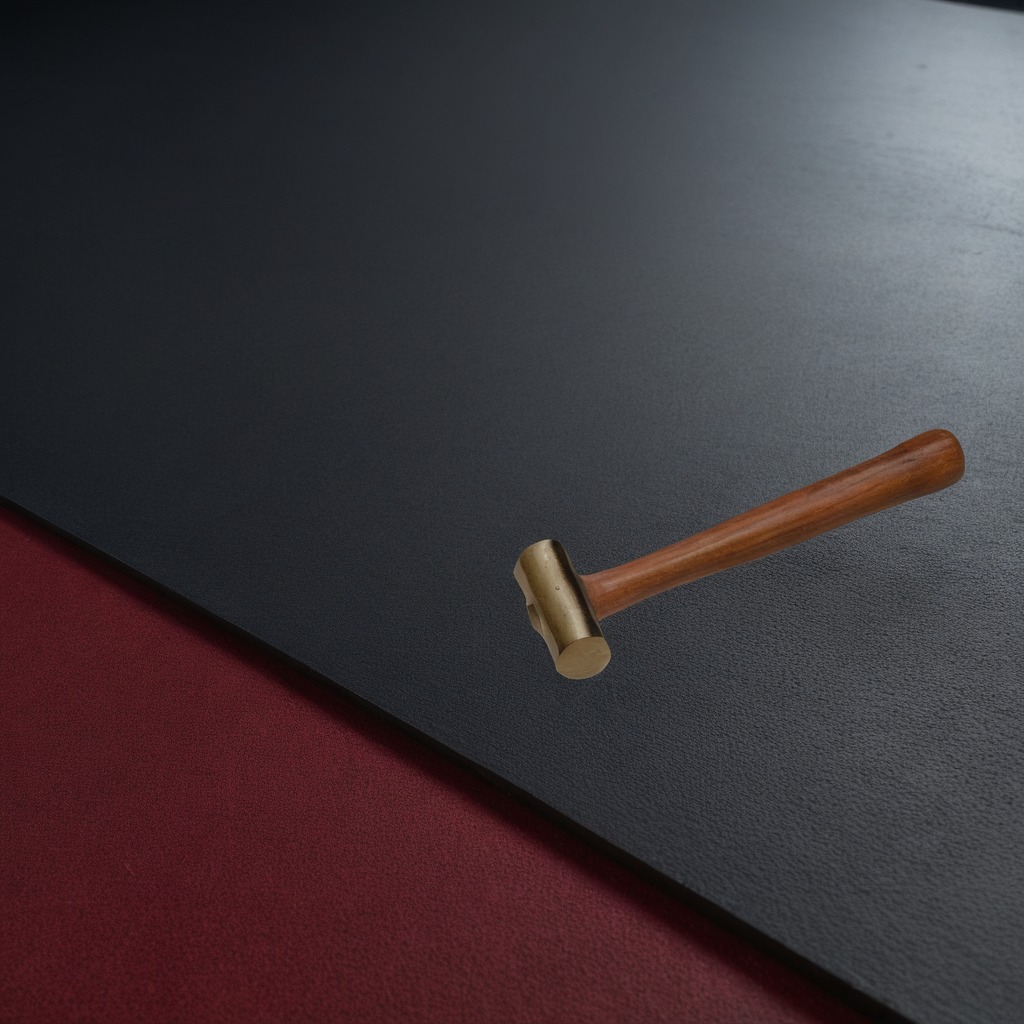
A hammer lying on the granite tabletop inside a workshop at night.